Question: I've created a frame with inside two 'JPanel' objects. This panel doesn't occupy all the space in a frame but only a part. I need they occupy equally the available space inside frame.
'''
container = frame.getContentPane();
matricepc = new JPanel();
matrice = new JPanel();
matrice.setLayout(new GridLayout(griglia.getRow(), griglia.getColumn()));
matricepc.setLayout(new GridLayout(griglia.getRow(), griglia.getColumn()));
container.add(matricepc,BorderLayout.NORTH);
container.add(matrice,BorderLayout.SOUTH);
'''

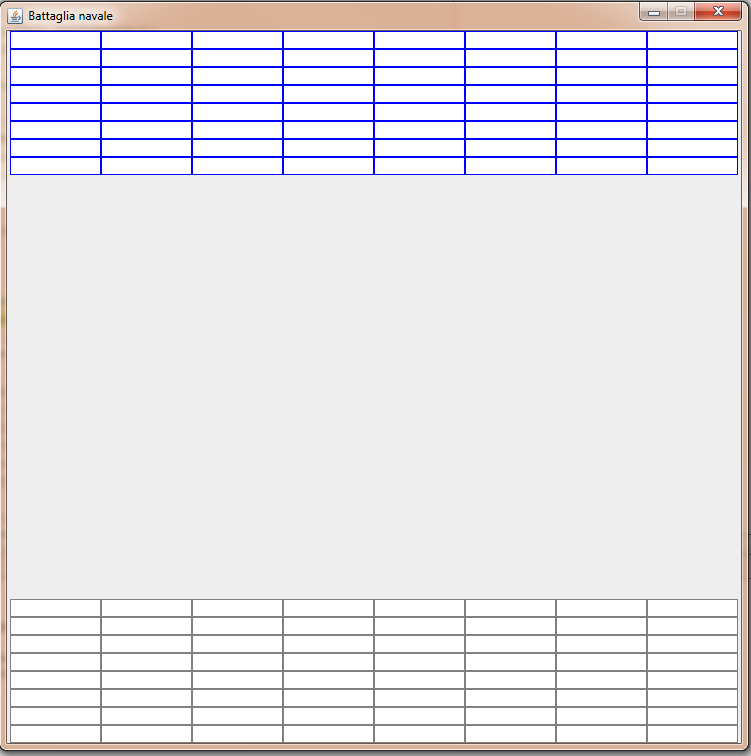
Answer: '''
container.setLayout(new GridLayout(0,1));
container.add(matricepc);
container.add(matrice);
'''
EDIT: This 'GridLayout' constructor expects two parameters: The first one is the number of rows, and the second one is the number of columns. When of them is '0', then the respective number will be chosen based on the other one, and the number of components that are added. In this example: You specify that you want '1' column (and the number of rows does not matter - but since you add 2 components, the number of rows will be '2' - thus, you could also have written 'new GridLayout(2, 1)'.
EDIT2: Not really related to the original question, but more or less a general hint: Don't underestimate the power of in order to achieve a particular layout. In this case, you can give
- -
and put the 'panelForMatrices' into the main container:
'''
container.setLayout(new BorderLayout());
JPanel panelForMatrices = new JPanel(new GridLayout(0,1));
panelForMatrices.add(matricepc);
panelForMatrices.add(matrice);
container.add(panelForMatrices, BorderLayout.CENTER);
JPanel lateralPanel = ...
container.add(lateralPanel, BorderLayout.EAST);
'''